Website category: phone
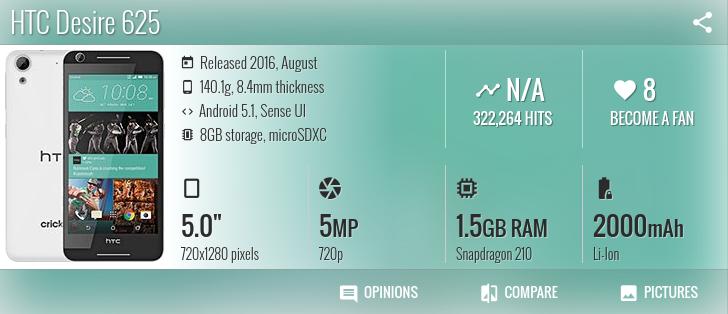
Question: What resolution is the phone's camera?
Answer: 720p

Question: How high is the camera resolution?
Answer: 720p

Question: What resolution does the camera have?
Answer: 720p

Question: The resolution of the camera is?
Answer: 720p

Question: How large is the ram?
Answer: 1.5 GB RAM

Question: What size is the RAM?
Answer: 1.5 GB RAM

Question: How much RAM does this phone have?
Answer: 1.5 GB RAM

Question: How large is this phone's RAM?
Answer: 1.5 GB RAM

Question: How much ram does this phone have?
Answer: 1.5 GB RAM

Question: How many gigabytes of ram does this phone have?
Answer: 1.5 GB RAM

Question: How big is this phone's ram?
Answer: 1.5 GB RAM

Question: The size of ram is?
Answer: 1.5 GB RAM

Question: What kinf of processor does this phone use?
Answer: Snapdragon 210

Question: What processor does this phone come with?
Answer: Snapdragon 210

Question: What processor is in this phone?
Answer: Snapdragon 210

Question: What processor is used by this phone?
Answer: Snapdragon 210

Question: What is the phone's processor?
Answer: Snapdragon 210

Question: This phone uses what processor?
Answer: Snapdragon 210

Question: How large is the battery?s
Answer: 2000 mAh

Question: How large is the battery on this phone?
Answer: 2000 mAh

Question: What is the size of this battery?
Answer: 2000 mAh

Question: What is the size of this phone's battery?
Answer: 2000 mAh

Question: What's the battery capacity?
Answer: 2000 mAh

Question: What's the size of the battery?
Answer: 2000 mAh

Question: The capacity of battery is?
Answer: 2000 mAh